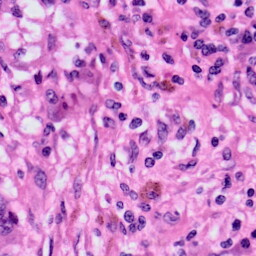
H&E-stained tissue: Skin